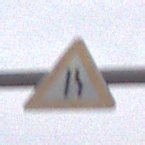
Verkehrszeichen: EinseitigVerengteFahrbahnRechts
Umgebung: Outdoor, RoadRail
Tageszeit: Midday
Wetter: Overcast
Licht: Natural
Jahreszeit: NotSpecified
Kontrast: LowContrast